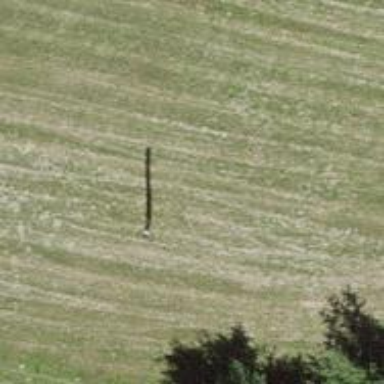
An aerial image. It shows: Minor power line.